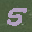
Label: 5